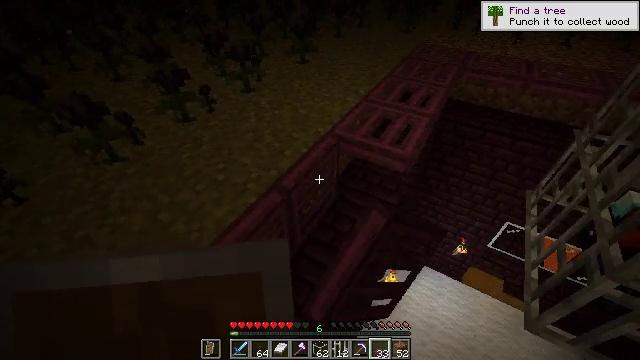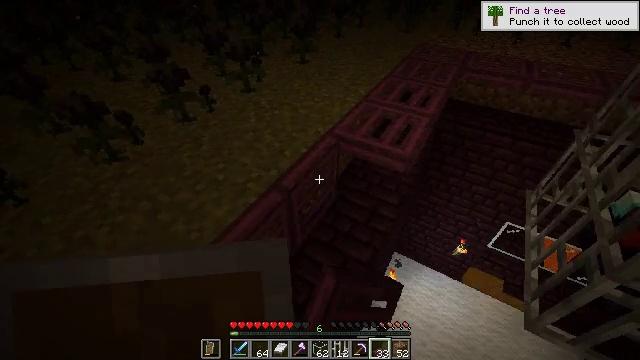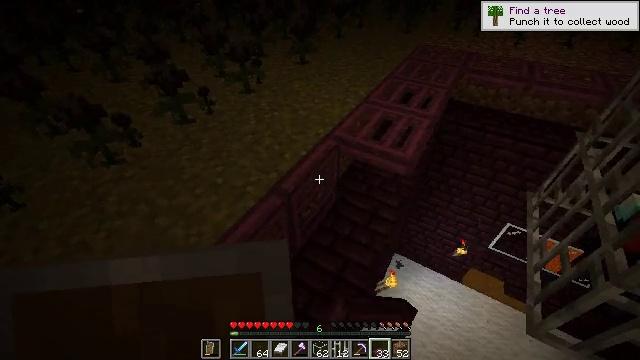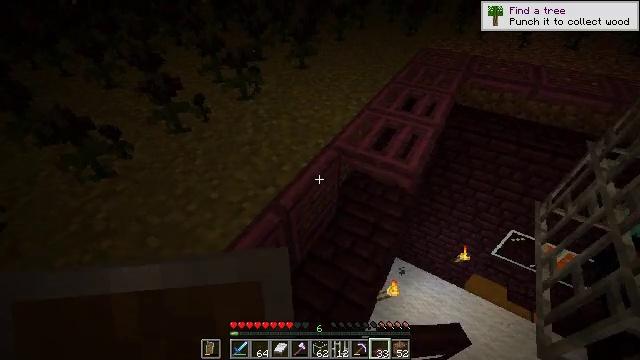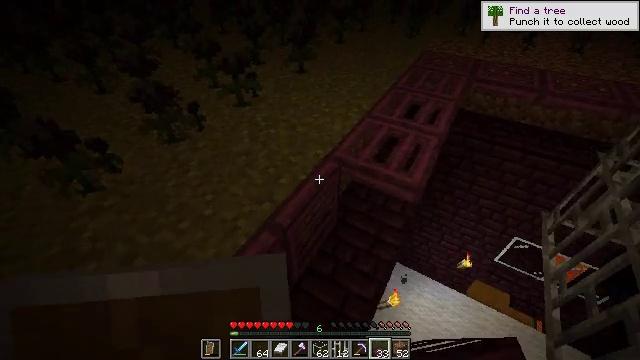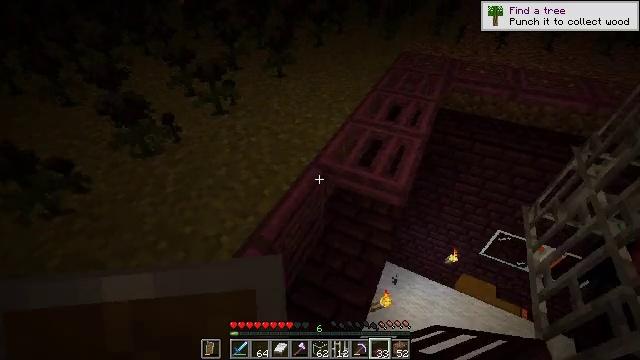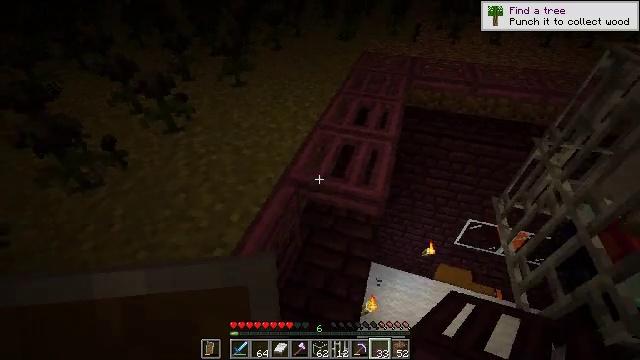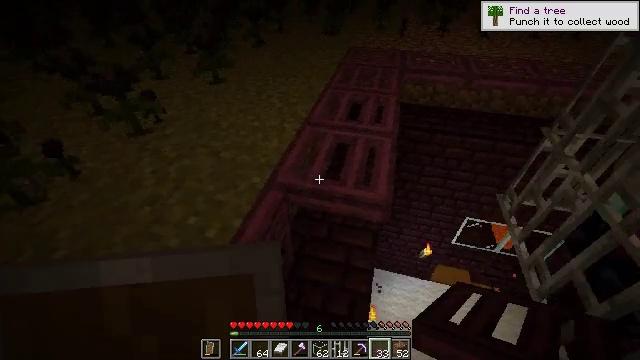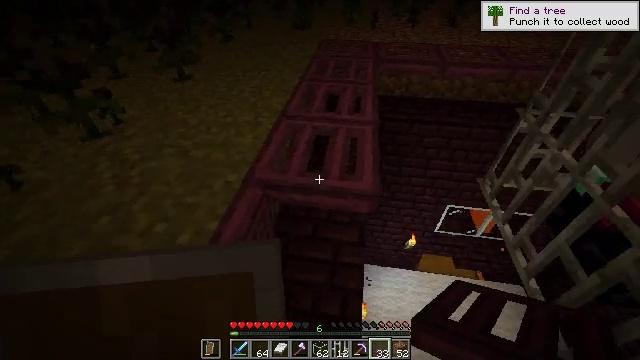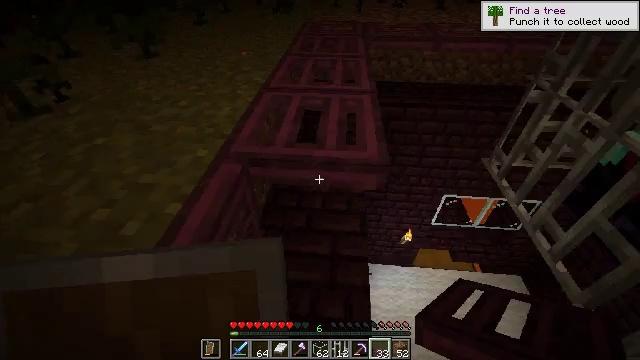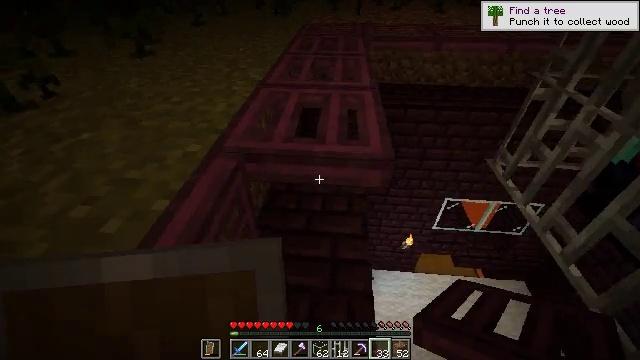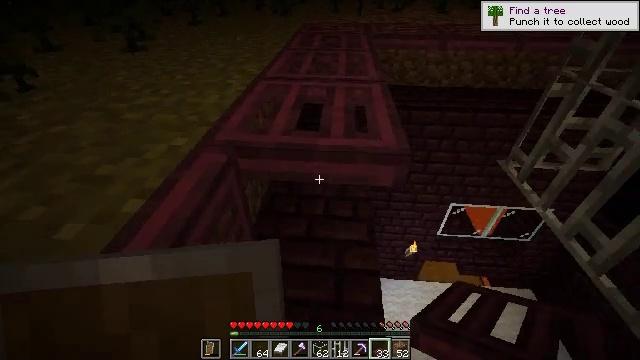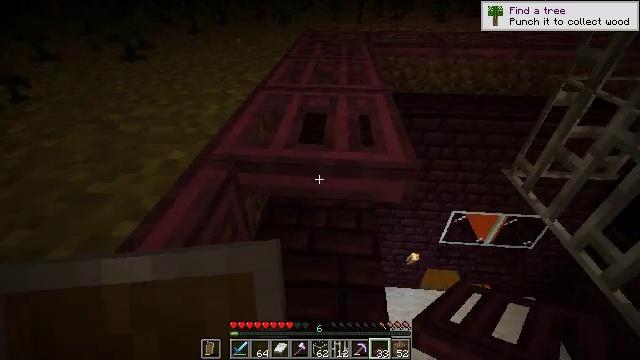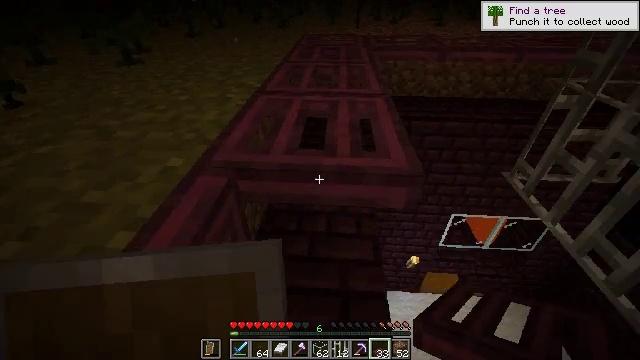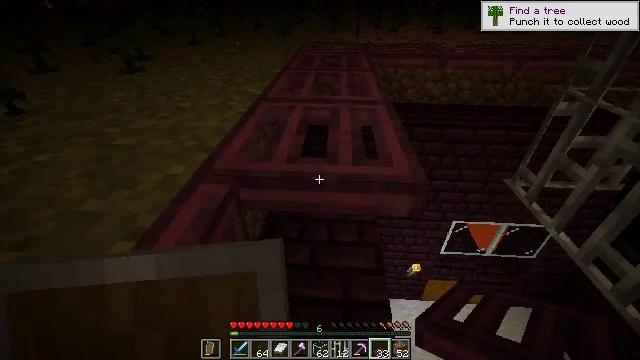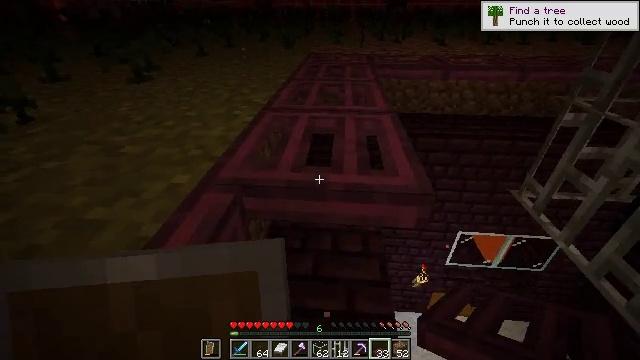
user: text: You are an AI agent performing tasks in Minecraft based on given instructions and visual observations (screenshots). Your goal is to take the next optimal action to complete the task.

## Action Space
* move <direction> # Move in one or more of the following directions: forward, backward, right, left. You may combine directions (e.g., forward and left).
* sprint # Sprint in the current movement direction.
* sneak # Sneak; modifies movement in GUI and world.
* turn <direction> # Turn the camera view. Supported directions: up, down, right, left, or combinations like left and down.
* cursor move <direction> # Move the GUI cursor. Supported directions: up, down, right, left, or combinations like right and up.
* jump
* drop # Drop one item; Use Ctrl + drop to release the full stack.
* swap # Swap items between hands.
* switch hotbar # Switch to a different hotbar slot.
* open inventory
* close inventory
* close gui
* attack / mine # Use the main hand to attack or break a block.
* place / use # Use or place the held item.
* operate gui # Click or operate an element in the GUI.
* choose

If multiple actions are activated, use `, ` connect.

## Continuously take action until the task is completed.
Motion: motion action
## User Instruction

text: Mine nether bricks.
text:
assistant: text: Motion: no_op
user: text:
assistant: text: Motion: move forward
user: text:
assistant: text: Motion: move forward
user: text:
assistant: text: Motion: move forward
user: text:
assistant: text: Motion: move forward, turn right
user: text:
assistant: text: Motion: move forward, turn right
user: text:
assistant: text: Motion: move forward, turn right
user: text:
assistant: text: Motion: turn right
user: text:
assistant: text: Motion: turn right
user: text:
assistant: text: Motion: turn up
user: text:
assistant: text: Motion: turn up
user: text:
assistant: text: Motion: turn up
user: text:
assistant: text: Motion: no_op
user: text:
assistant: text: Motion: turn up
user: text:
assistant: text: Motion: turn up
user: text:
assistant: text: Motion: turn up
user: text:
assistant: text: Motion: use / place
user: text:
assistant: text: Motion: move forward, turn right and up, use / place
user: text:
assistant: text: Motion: move forward, turn right and up
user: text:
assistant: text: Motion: move forward, turn up
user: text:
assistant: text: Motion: move forward
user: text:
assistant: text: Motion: move forward
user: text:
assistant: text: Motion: move forward, use / place
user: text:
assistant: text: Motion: move forward, use / place
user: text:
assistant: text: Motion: move forward
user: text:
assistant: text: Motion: no_op
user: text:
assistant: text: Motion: no_op
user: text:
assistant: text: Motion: use / place
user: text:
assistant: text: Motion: use / place
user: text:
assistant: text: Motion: no_op